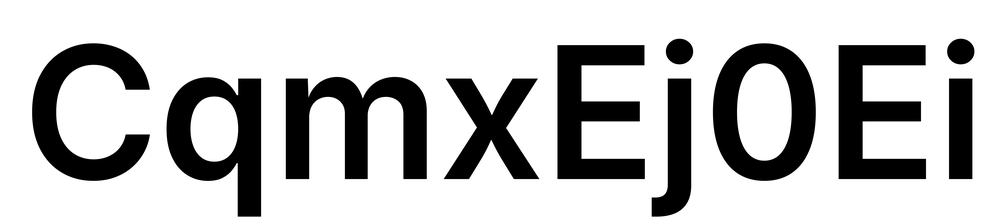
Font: Inter_SemiBold